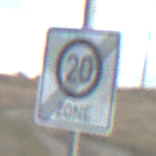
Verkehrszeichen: EndeZone20
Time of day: SunriseSunset
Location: Outdoor (RoadRail)
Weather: PartlyCloudy
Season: NotSpecified
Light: Natural